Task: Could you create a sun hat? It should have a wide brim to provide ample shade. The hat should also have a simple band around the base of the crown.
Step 9:
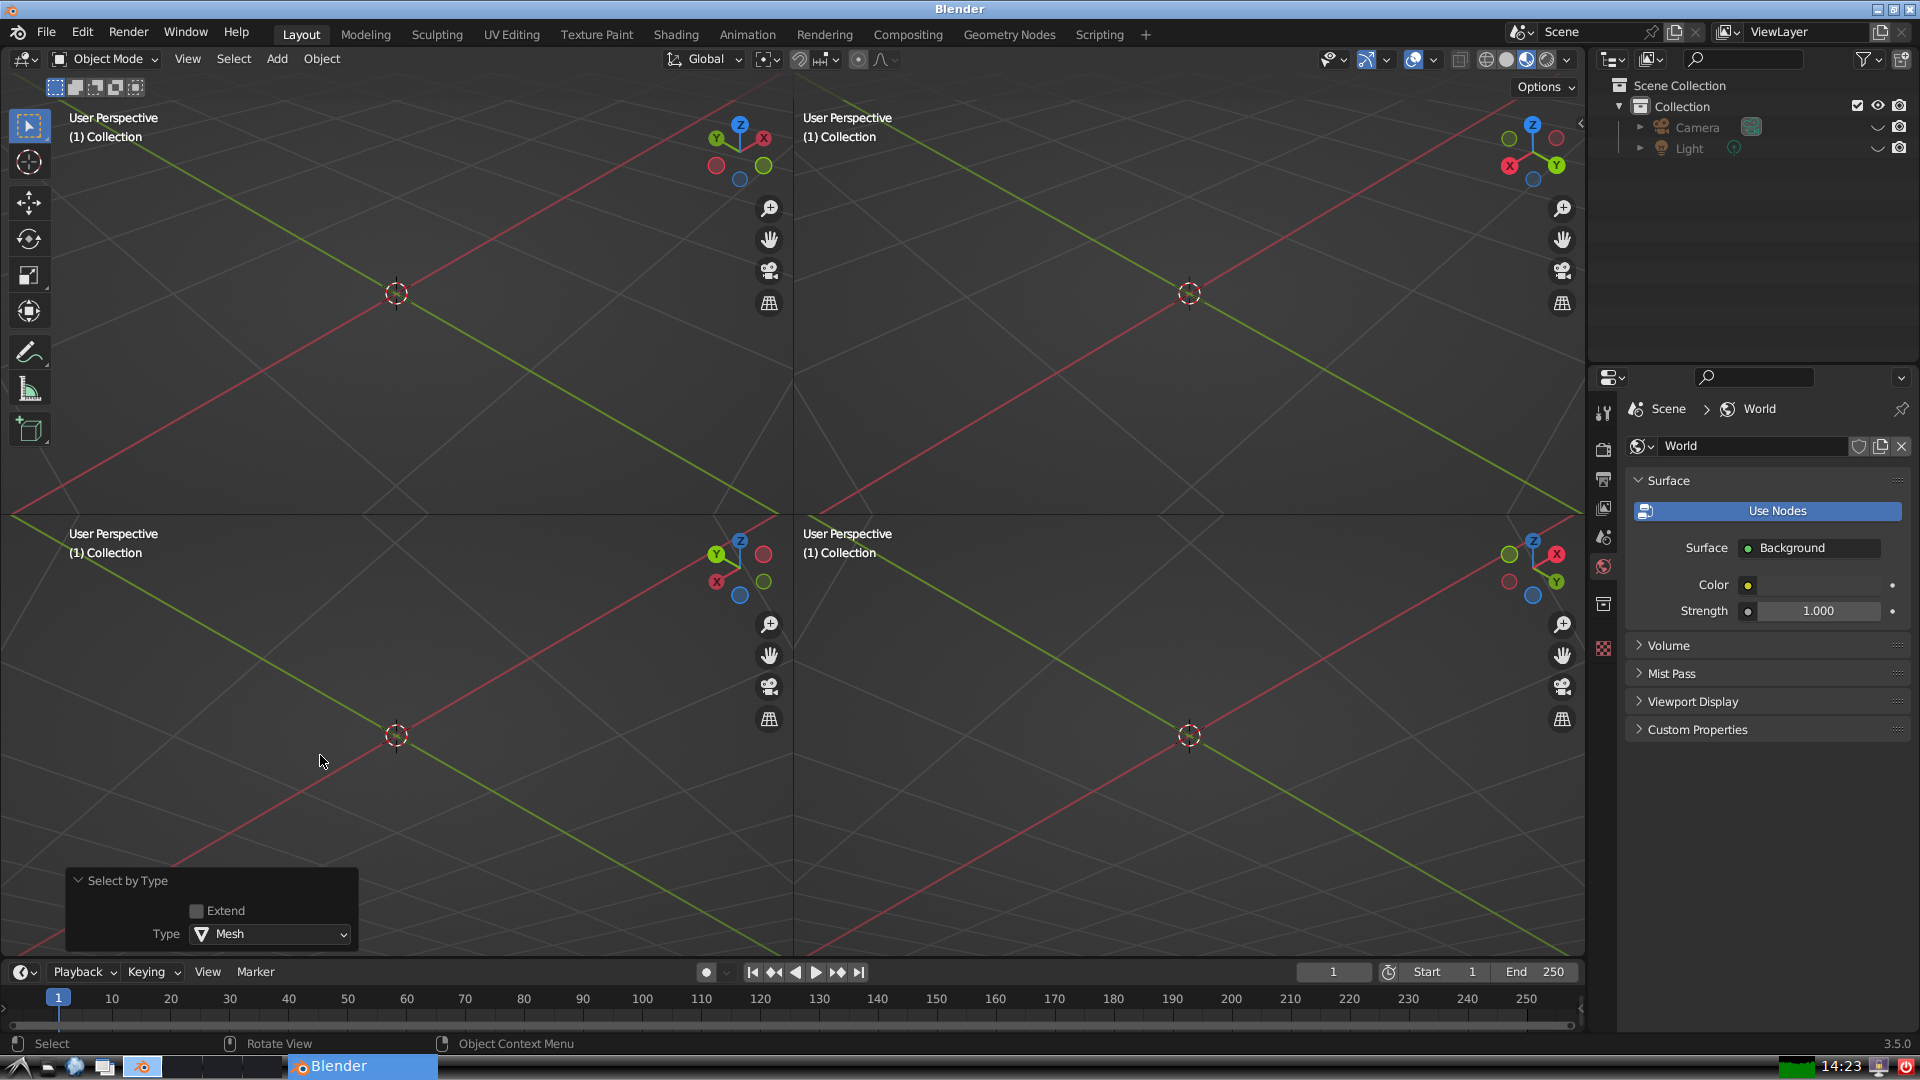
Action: {"mouse_move": [278, 58]}